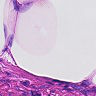
Metastatic tissue present: no